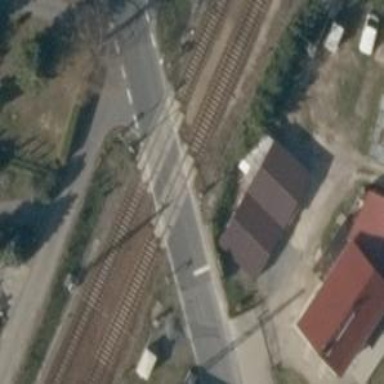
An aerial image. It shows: Level crossing with light signals and saltire markings.